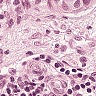
Metastatic tissue present: yes